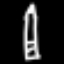
Label: pencil